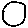
Label: circle